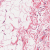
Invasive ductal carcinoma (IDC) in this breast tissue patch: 0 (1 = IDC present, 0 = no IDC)